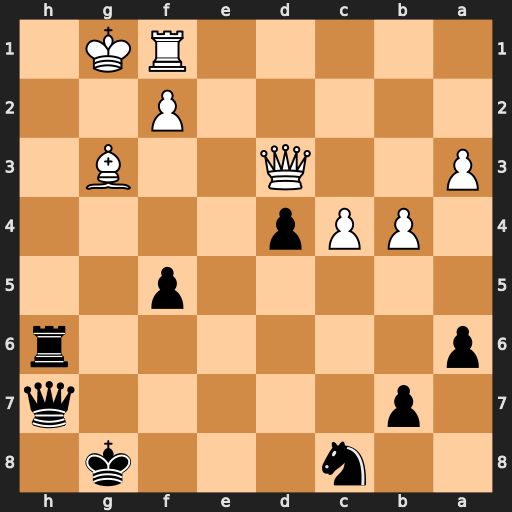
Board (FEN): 2n3k1/1p5q/p6r/5p2/1PPp4/P2Q2B1/5P2/5RK1
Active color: b
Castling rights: -
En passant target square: -
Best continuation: Rh1+ Kg2 Qh3+